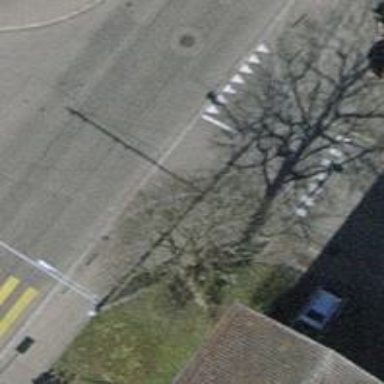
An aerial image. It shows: Residential road with asphalt surface and sidewalk on the left side.